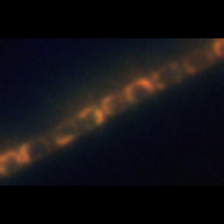
Taxon: Chaetoceros
Group: Diatoms